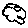
Label: cloud